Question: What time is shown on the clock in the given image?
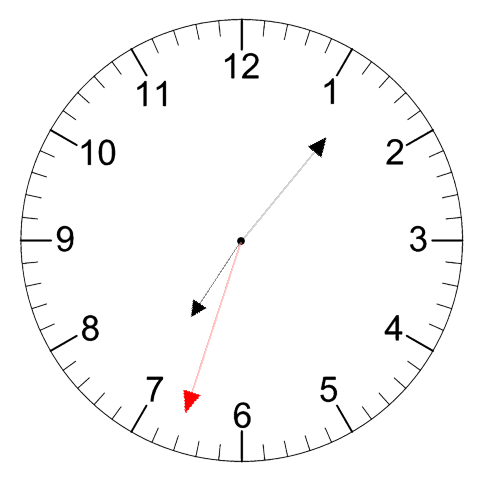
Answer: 07:06:33